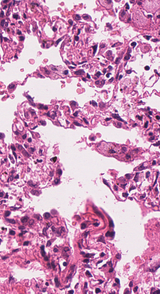
Tumor epithelial tissue: no
Tumor-associated stroma tissue: no
Normal tissue: yes